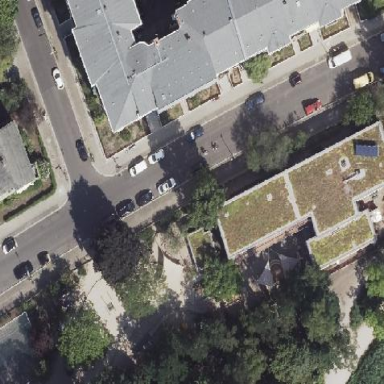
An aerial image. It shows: Kindergarten with flat roof.